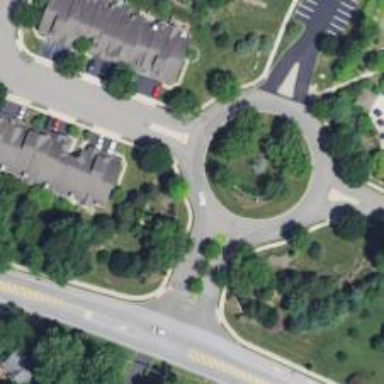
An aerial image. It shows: Roundabout on residential road.